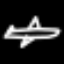
Label: airplane